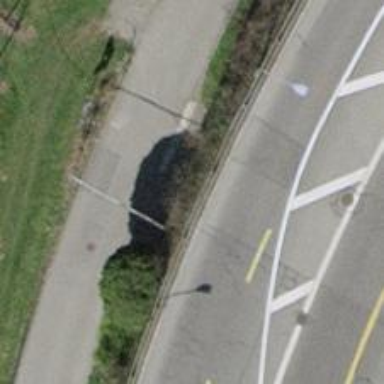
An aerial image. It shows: Service road with asphalt surface running through tunnel.